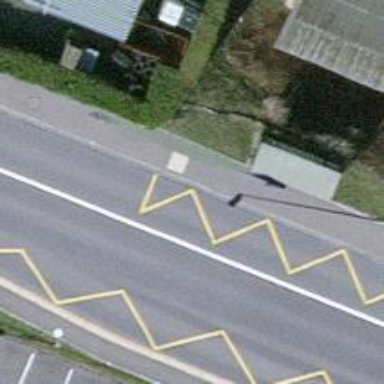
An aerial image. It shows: Bus stop equipped with public transport stop position.